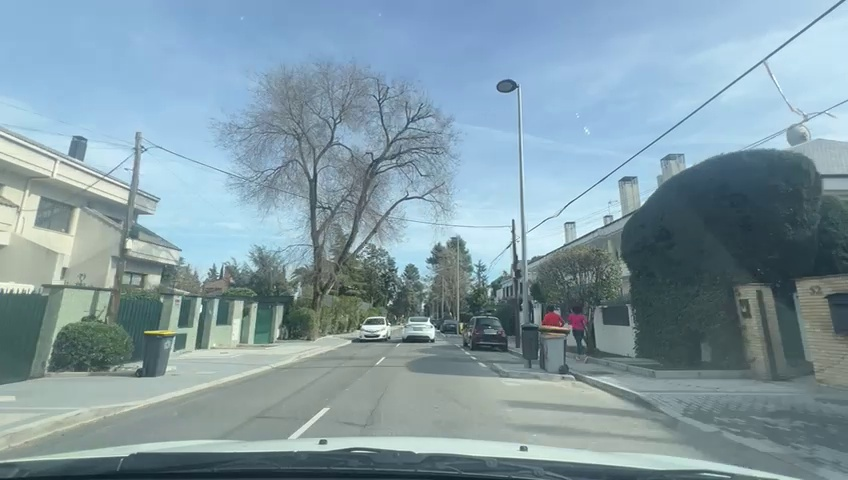
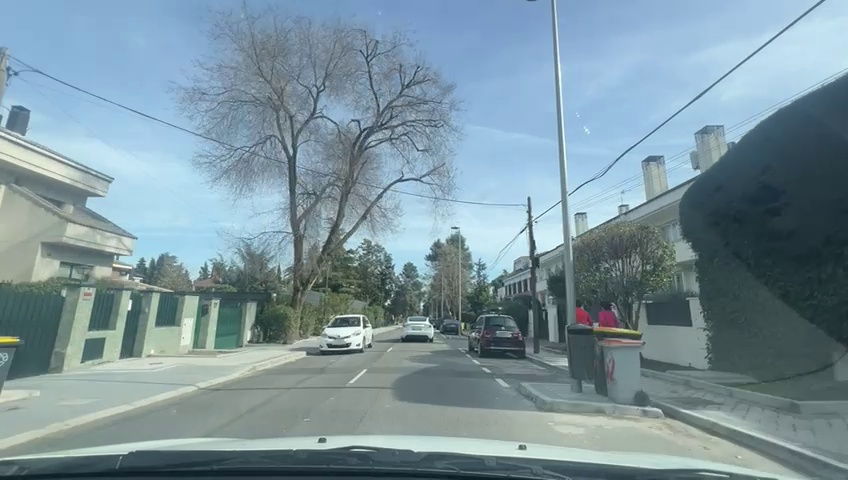
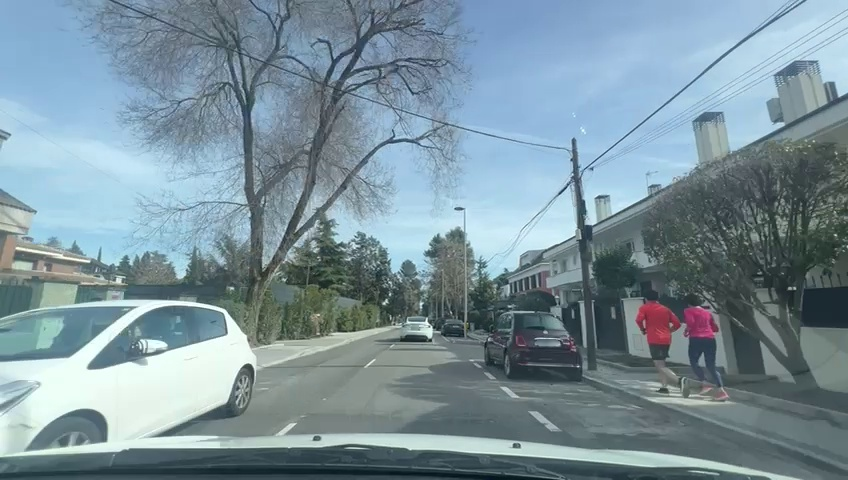
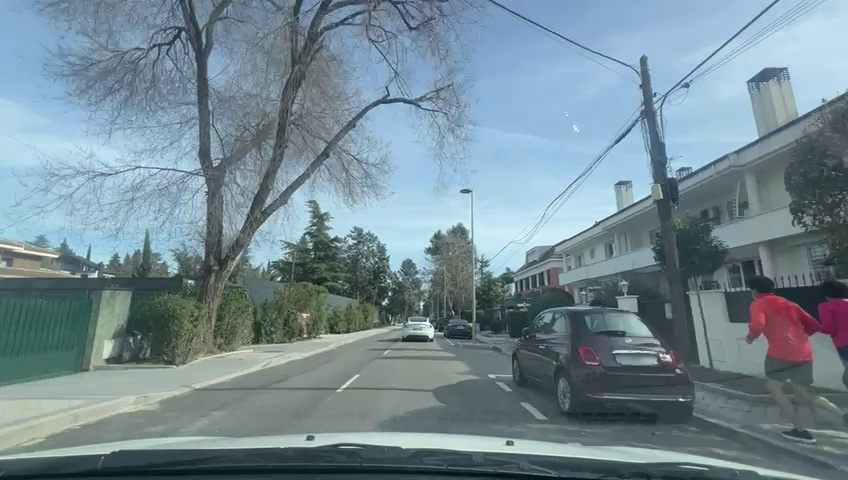
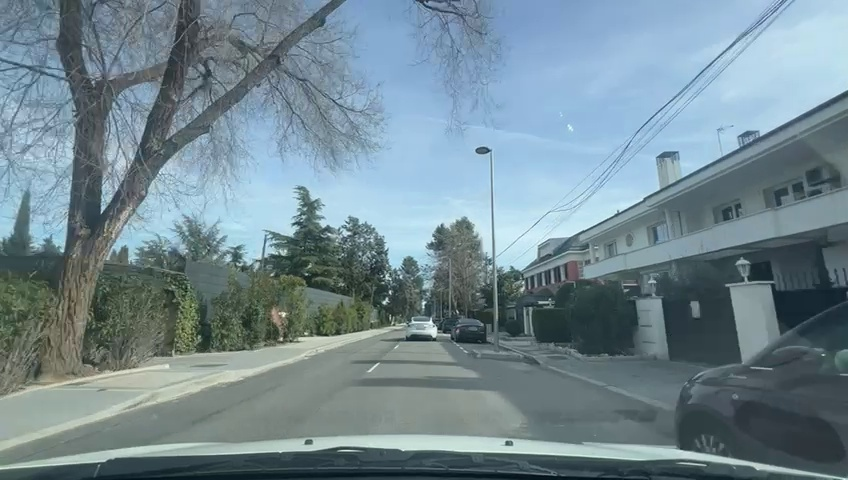
Situation: Lateral parked car
Question: Are vehicles present on the right side of the ego lane?
Answer: Yes
Reasoning: There is a car parked on the right. Ego vehicle is driving in an urban area with a single black car parked on the right

Situation: Lateral parked car
Question: Are vehicles parked parallel or perpendicular to the roadway near the ego lane?
Answer: Yes
Reasoning: Car is parked parallel to the ego lane

Situation: Lateral parked car
Question: Does the environment indicate an urban road where curbside parking is permitted?
Answer: Yes
Reasoning: It is an urban enviroment. You can see vegetation, small road with people walking in the curb so urban enviroment is deteted

Situation: Lateral parked car
Question: Is the ego vehicle traveling in a middle lane with traffic lanes on both sides?
Answer: Yes
Reasoning: Ego vehicle is driving in a two sided road with only two lanes, driving on the right lane

Situation: Lateral parked car
Question: Are vehicles present on the left side of the ego lane?
Answer: No
Reasoning: The are no parked vehicles on th eleft side. Only vehicle in the left side is moving towards us